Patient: sex M, age 48
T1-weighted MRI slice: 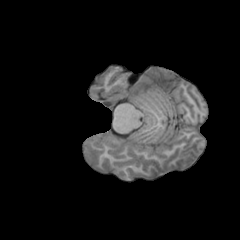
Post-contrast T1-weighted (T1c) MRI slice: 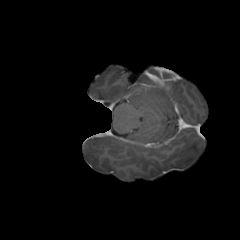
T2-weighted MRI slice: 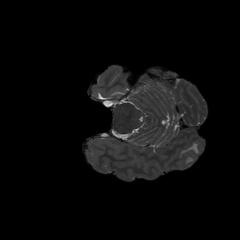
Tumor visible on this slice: yes
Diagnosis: Glioblastoma, IDH-wildtype
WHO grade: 4